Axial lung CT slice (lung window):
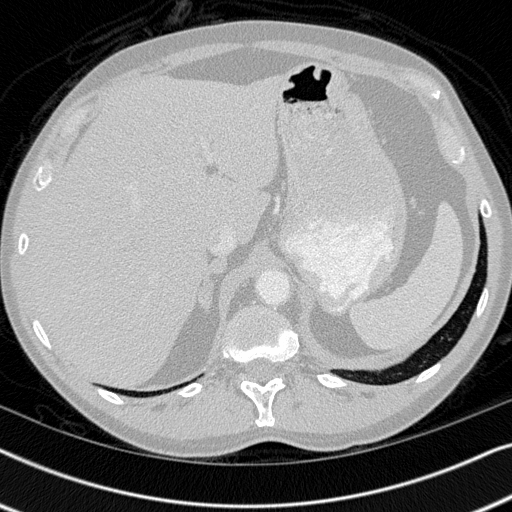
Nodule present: no